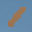
Label: 1